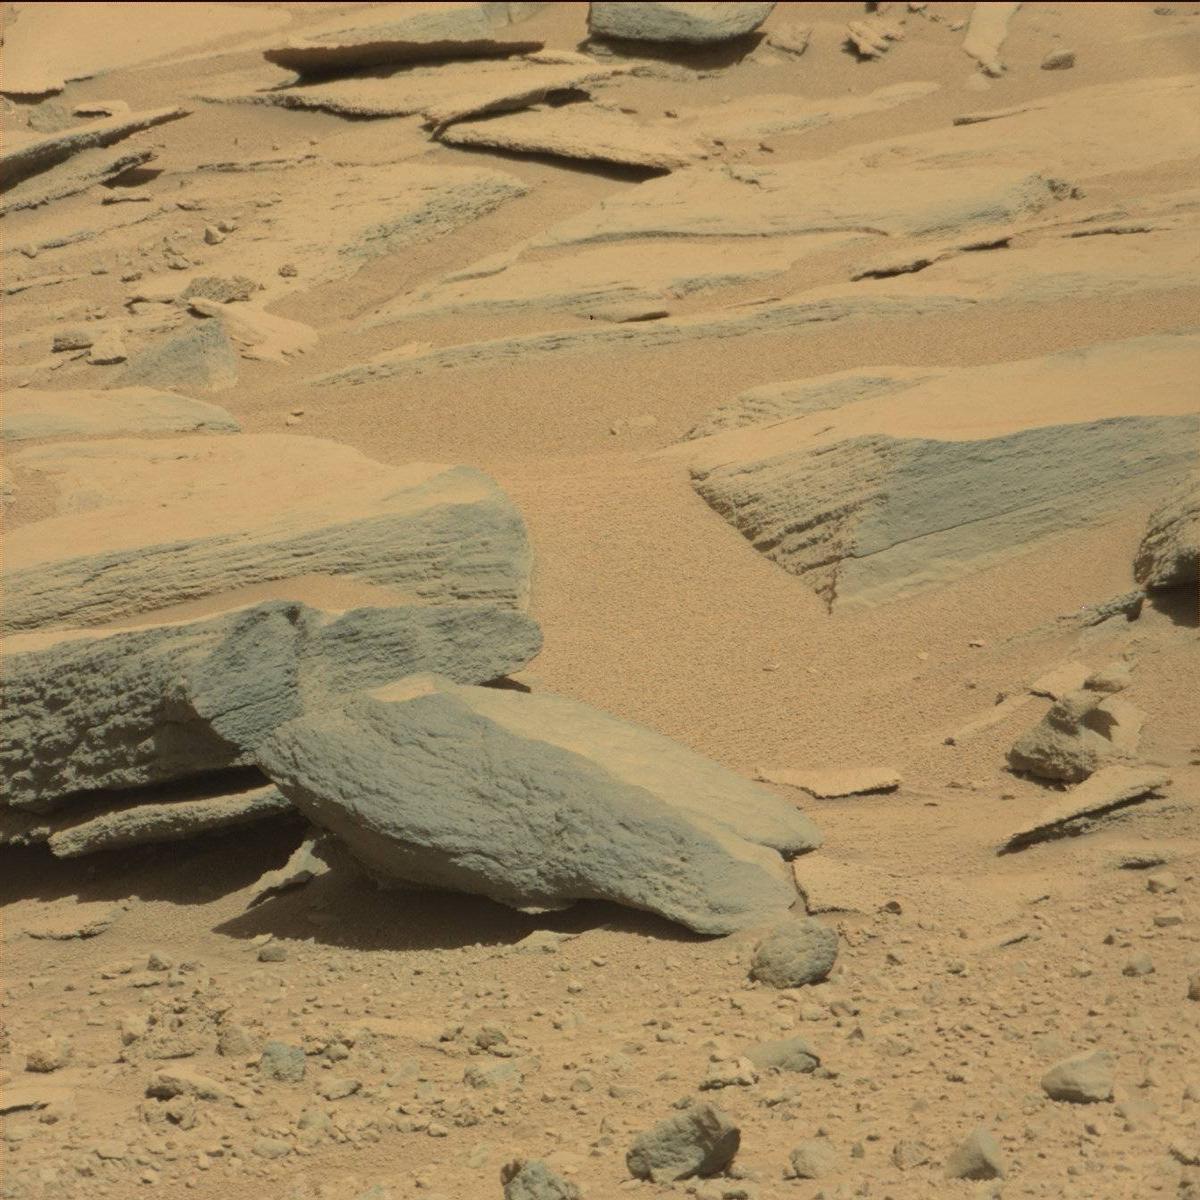
Terrain classes present: Bedrock, Rock, Sand / Soil